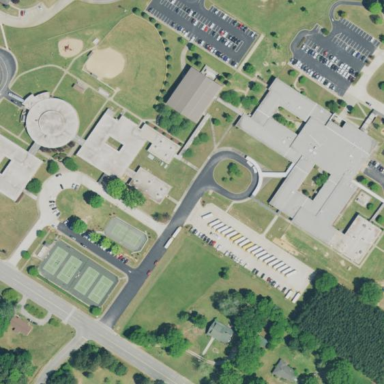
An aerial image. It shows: School.